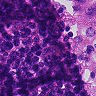
Metastatic tissue present: no